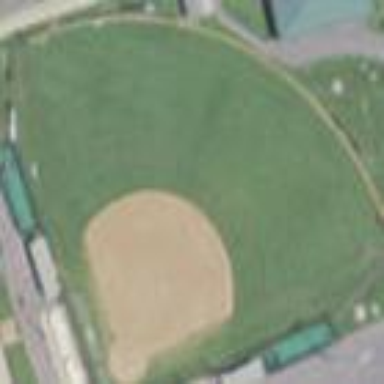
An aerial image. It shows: Softball pitch for leisure sports.